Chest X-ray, AP view. Patient: 59 years old, sex F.
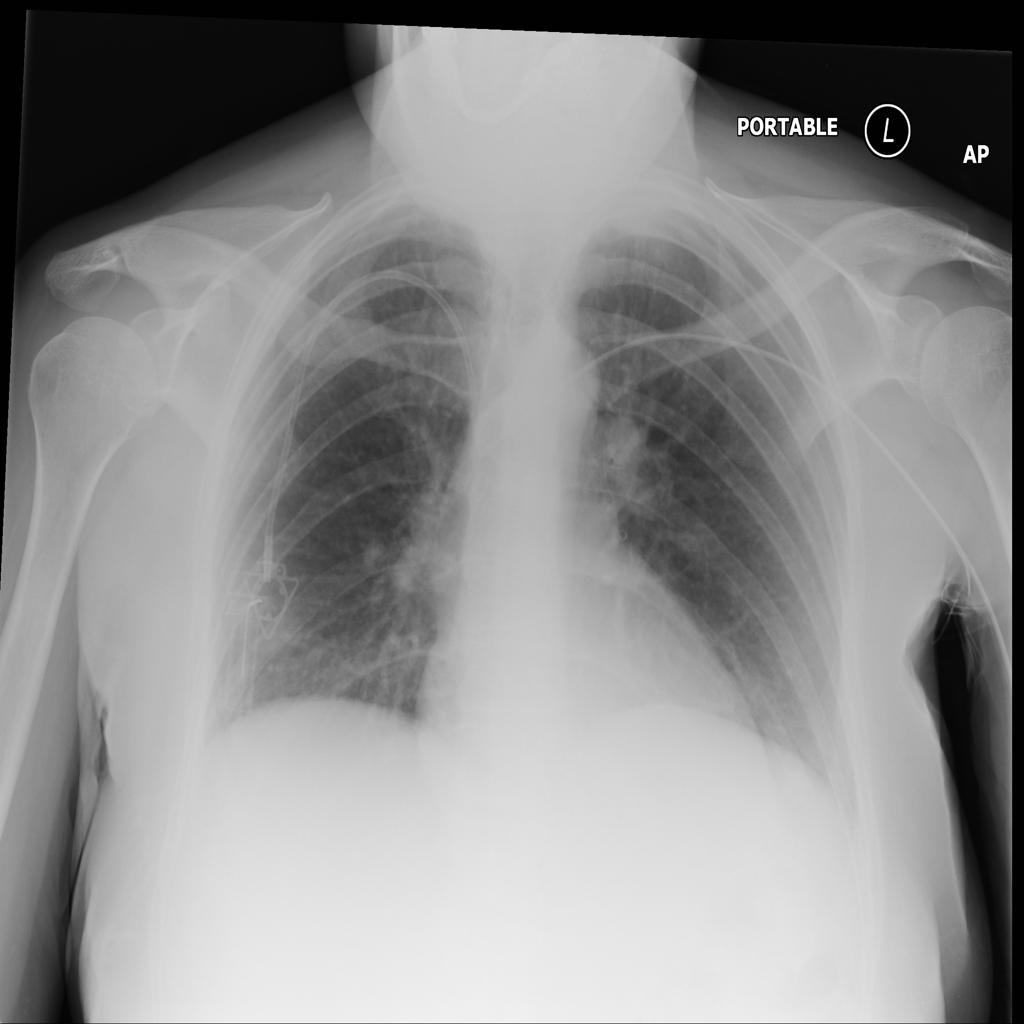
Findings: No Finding